Question: I'm trying to put an a:hover over an menu that i created. If you could help me I really appreciate it! What im trying to achieve is to get the black in the whole bar. If you know what I mean.
Here is the menu: (The black is hover)

So here is my CSS for the menu:
'''
#navigation {
padding: 5px;
height: 1em;
width: auto;
text-align: center;
font-family: Verdana;
font-size: 12px;
text-transform: uppercase;
margin-top: -5px;
}
#navigation ul {
background-color: #fff;
width: 1000px;
margin-left: -5px;
}
#navigation li {
float: left;
list-style: none;
width: 100px;
background-color: #fff;
padding: 10px;
box-shadow: 0px 0px 1px rgba(0, 0, 0, 0.235), 0px 0px 5px rgba(0, 0, 0, 0.047);
}
#navigation li ul {
padding: 5px;
display: none;
width: em;
background-color: #fff;
}
#navigation li a:hover {
background-color: #000;
padding:10px;
width: 300px;
color: #fff;
position:absolute;
}
#navigation a {
color: #000;
-webkit-transition: all 0.4s ease-in-out;
-o-transition: all 0.4s ease-in-out;
-ms-transition: all 0.4s ease-in-out;
transition: all 0.4s ease-in-out;
}
#navigation a:link {
color: #000;
}
#navigation a:hover {
color: #fff;
background-color: #000;
}
#navigation a:visited {
color: #000;
}
'''
So if you need more information about this, just visit my Website where you can see the issue yourself. <URL>
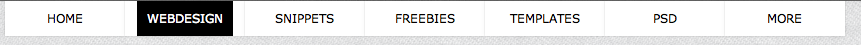
Answer: You've got two options, the first is the simplest, simply add the ':hover' to the 'li' itself:
'''
li:hover,
a:hover {
color: #fff;
background-color: #000;
}
'''
<URL>
The second is to style the 'a' as a block element:
'''
a {
display: block; /* to fill the available horizontal space */
height: 100%; /* to fill the available vertical space */
}
'''
This does require that you remove the 'padding' from the 'li' element though, as that's what's 'forcing' the 'background-color' away from the edge of the element, so:
'''
li {
padding: 0;
}
li a {
padding: 10px; /* so that the padding is preserved, albeit
on the a element instead */
display: block;
height: 100%;
}
'''
<URL>.